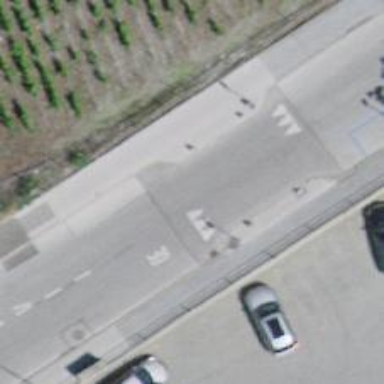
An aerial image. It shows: Asphalt footway with unmarked crossing and traffic calming table.